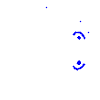
Particle: electron